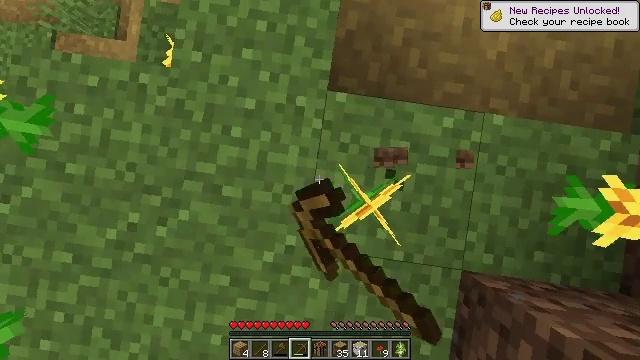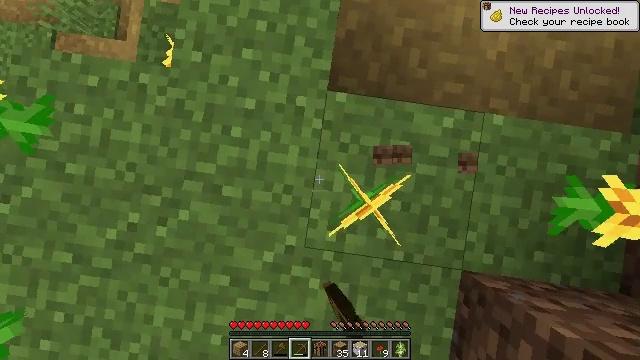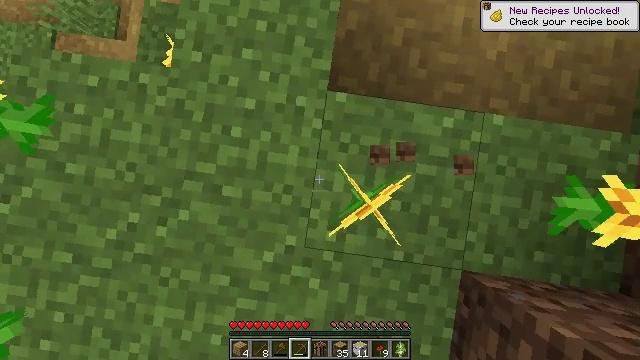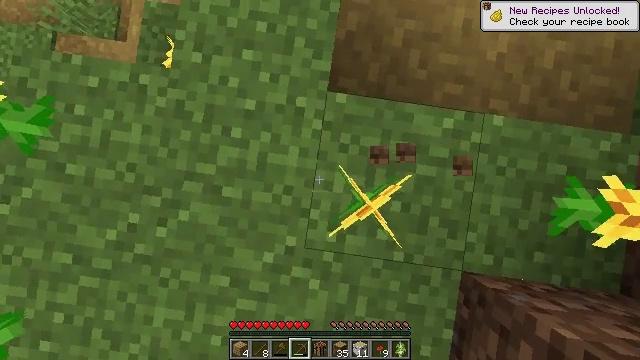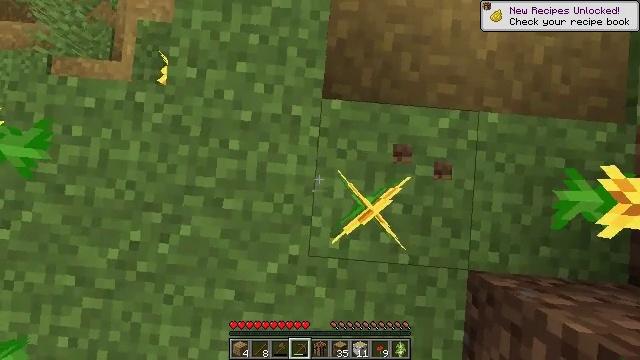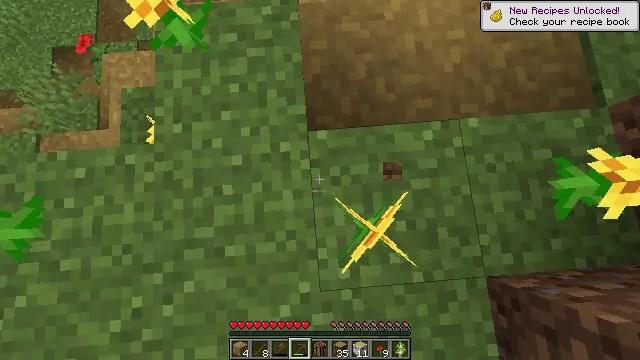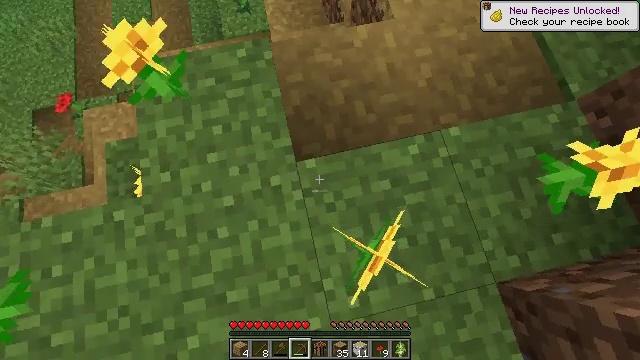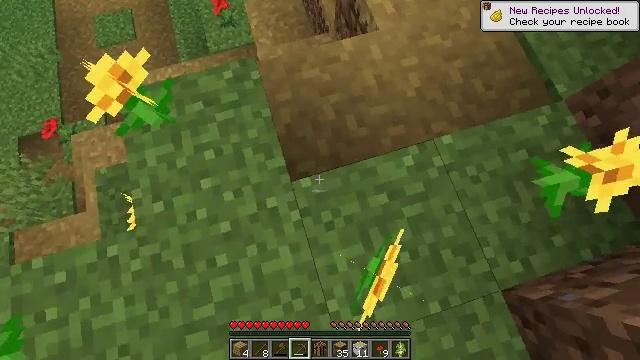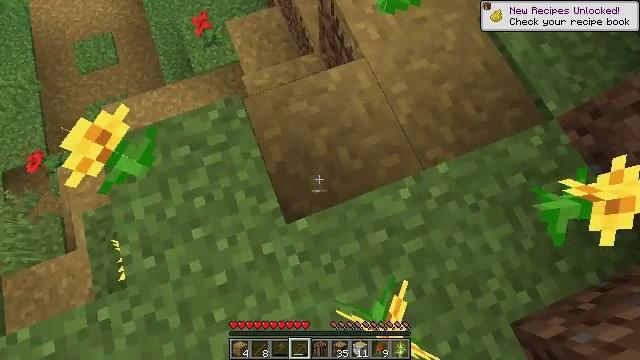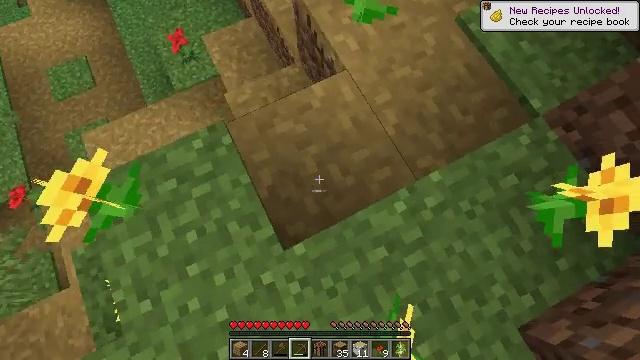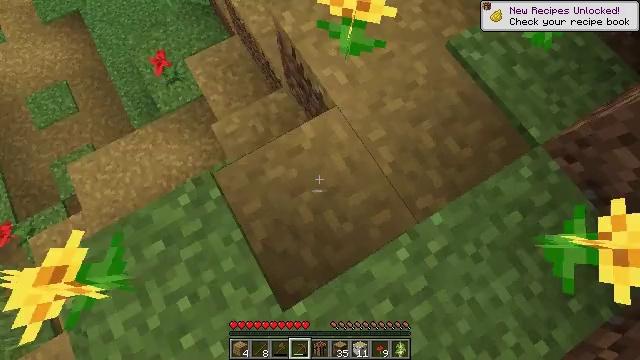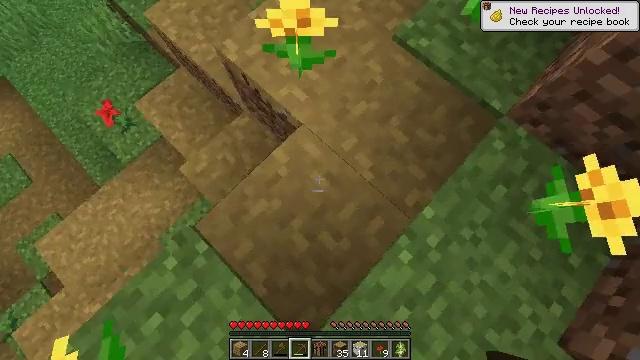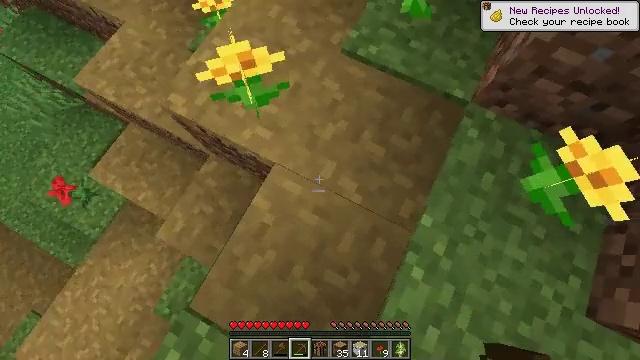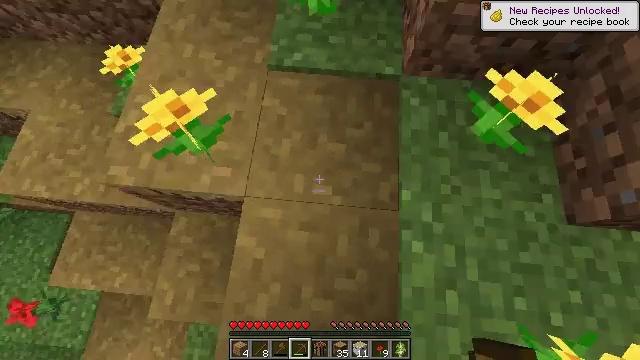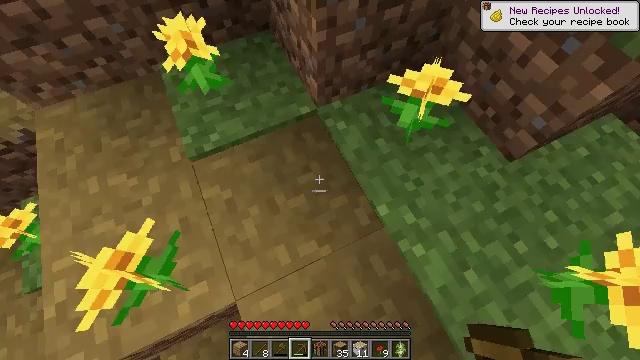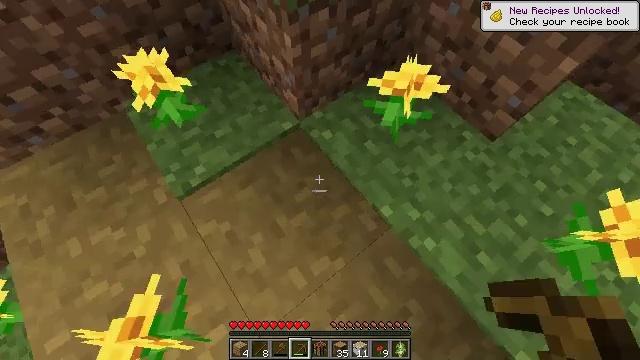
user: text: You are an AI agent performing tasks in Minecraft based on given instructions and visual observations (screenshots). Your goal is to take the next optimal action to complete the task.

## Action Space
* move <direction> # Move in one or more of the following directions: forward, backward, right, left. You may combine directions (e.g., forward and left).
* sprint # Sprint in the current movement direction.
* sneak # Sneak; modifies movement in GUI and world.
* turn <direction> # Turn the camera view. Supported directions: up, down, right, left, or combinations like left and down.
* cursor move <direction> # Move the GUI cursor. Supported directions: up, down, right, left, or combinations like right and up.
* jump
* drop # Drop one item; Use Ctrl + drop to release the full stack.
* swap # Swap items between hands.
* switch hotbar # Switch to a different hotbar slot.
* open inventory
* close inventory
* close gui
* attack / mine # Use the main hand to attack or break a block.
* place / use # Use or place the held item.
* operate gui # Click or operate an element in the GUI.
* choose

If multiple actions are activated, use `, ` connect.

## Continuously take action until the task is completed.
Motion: motion action
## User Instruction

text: Break the dandelion to obtain it.
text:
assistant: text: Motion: no_op
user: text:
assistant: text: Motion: no_op
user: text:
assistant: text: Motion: no_op
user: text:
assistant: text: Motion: turn right and up
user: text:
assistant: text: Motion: turn right and up
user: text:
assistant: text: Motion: move forward, turn right and up
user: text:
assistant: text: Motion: move forward, turn right
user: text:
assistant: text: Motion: move forward, turn right
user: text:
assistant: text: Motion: move forward, turn right
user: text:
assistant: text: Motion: move forward, turn right
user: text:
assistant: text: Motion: move forward, turn right
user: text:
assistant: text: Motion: move forward, turn right and up
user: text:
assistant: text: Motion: move forward, turn right and up
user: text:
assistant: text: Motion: turn right and up
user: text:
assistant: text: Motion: turn right
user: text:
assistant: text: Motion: turn right
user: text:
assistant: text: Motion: turn right
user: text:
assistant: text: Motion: turn right
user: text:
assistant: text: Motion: turn right and up
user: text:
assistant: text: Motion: turn right and up
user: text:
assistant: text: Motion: turn up
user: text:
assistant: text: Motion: turn up
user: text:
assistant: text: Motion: turn up
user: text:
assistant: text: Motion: no_op
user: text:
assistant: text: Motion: no_op
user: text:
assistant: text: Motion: no_op
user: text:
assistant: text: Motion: no_op
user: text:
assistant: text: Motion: turn left
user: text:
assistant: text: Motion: turn left and up
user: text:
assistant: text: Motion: no_op